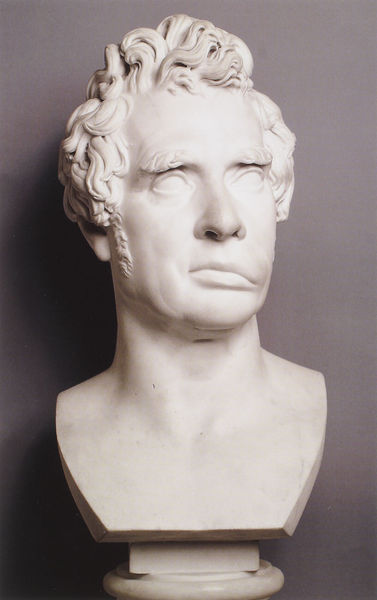
Titel: Jacques-Louis David (nach einem Modell von 1826)
Künstler: Francois Rude
Institution: Paris, Musée du Louvre
Schlagwörter: mann, marmor, mund, nase, weiss, augen, porträt, haare, locken, skulptur, büste, männlich, gips, schlaganfall